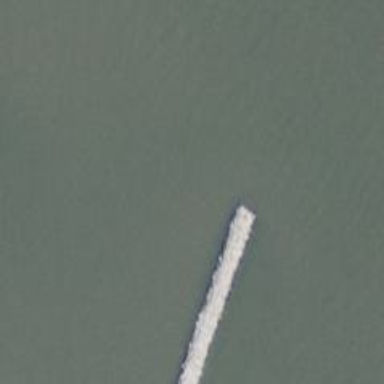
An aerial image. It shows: Breakwater structure.